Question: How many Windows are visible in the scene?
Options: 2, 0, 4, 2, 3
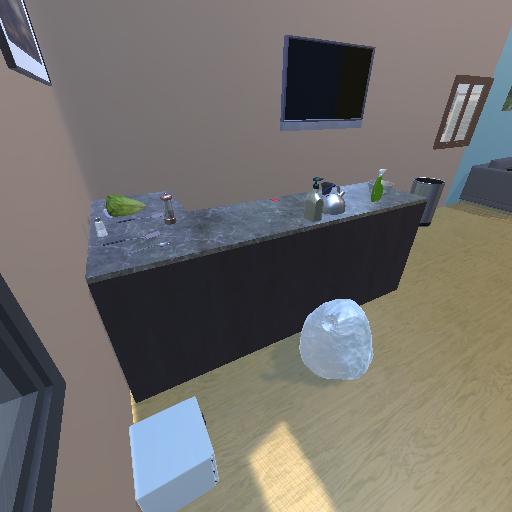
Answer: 2